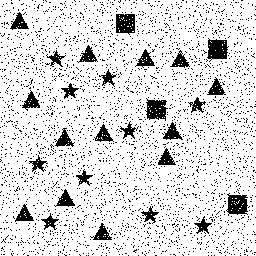
Squares: 4
Triangles: 13
Stars: 10
Total shapes: 27